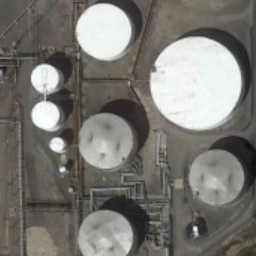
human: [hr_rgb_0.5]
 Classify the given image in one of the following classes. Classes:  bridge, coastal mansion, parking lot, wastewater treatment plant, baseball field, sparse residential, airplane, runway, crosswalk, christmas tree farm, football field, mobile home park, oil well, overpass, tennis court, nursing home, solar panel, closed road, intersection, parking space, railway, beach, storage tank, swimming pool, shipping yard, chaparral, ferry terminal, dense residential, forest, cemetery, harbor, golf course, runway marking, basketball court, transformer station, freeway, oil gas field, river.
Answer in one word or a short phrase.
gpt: storage tank